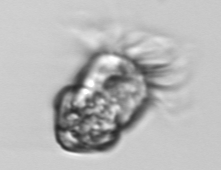
Label: Strombidium_inclinatum